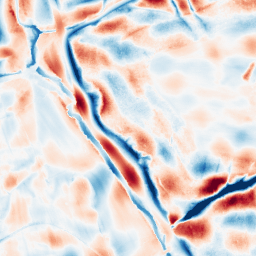
Category: wavelet
Decomposition family: wavelet_dwt
Decomposition parameters: wavelet: db8
level: 5
Upsampling method: quartic
Upsampling parameters: scale: 8
Upsampling scale: 8